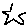
Label: star